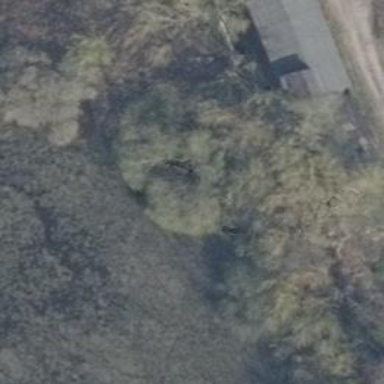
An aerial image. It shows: Shed.